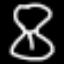
Label: hourglass